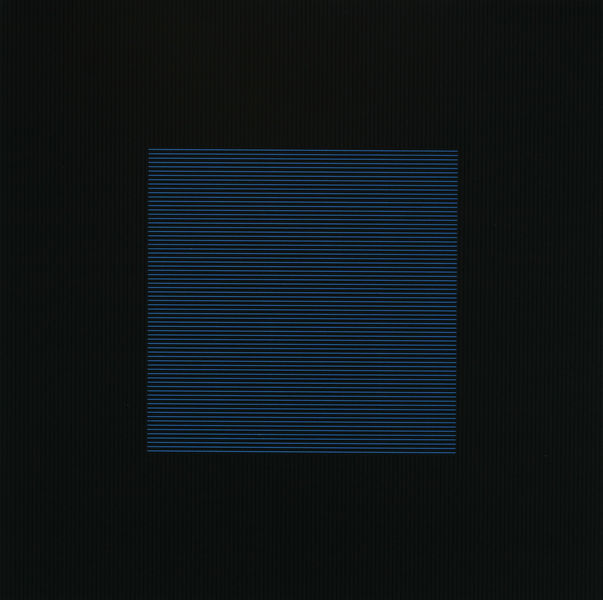
Titel: Lines in two directions and in five colors on five colors with all their combinations (III)
Künstler: Sol Lewitt
Schlagwörter: blau, weiß, fenster, grau, licht, schwarz, muster, rahmen, porträt, innen, wellen, papier, moderne, russland, abstrakt, modern, linien, gerade, streifen, tiefe, striche, collage, außen, rechteck, linie, schraffur, quer, quadrate, geometrisch, zitat, struktur, horizontal, waagerecht, leuchtend, wandbild, geometrie, lewitt, op art, quadrat, viereck, ikone, gewellt, längs, meeresboden, gedimmt, sol lewitt, malevitch, aqudratisch, beruhigend, gepmetrisch, konstruttivismus, linal, malewich zitat, stric